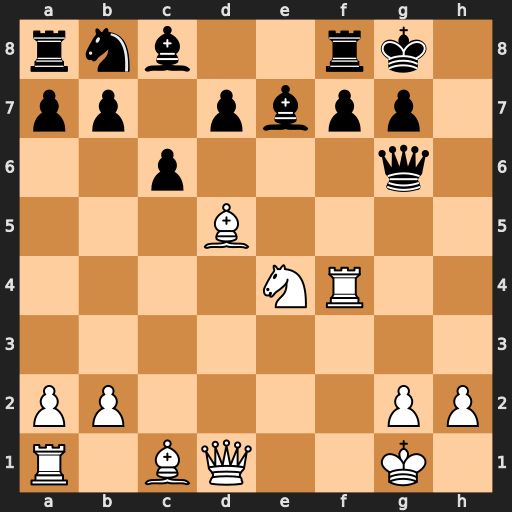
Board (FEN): rnb2rk1/pp1pbpp1/2p3q1/3B4/4NR2/8/PP4PP/R1BQ2K1
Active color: w
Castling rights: -
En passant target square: -
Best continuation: Rg4 Qh7 Bg5